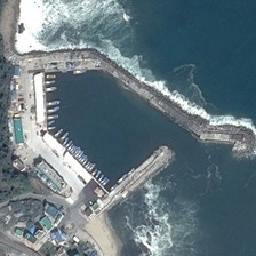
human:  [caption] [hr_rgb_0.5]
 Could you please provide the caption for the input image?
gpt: The shape of the port is very rare.

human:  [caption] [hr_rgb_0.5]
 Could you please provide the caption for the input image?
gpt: The shape of the port is difficult

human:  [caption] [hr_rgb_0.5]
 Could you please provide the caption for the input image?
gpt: The form of a port is very rare.

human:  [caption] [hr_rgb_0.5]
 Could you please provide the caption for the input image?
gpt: the shape of the port is very rare.

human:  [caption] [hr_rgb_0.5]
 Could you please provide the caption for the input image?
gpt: The form of port is very rare.